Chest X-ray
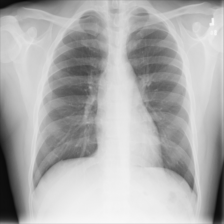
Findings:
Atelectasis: negative
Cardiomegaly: negative
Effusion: negative
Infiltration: negative
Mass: negative
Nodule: negative
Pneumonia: negative
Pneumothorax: negative
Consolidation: negative
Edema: negative
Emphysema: negative
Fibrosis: negative
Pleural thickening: negative
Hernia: negative